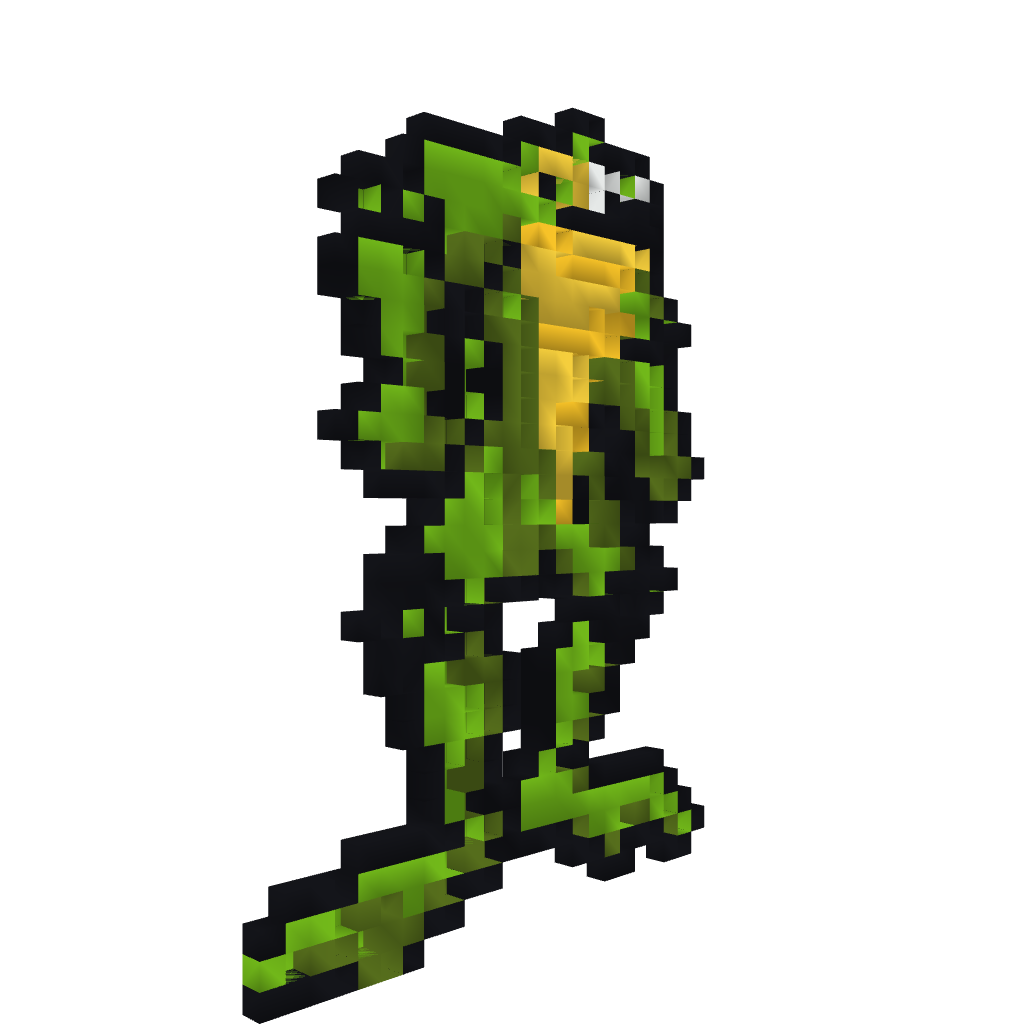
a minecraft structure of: Battletoads/NES-Rash